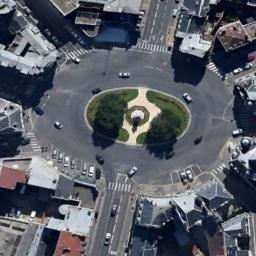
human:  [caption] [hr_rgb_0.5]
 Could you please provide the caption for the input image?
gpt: There are many bifurcation roads with many moving and waiting vehicles, And many neatly arranged tall buildings and some trees around the roundabout .

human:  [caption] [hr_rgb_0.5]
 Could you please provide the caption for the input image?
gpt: The roundabout is next to buildings .

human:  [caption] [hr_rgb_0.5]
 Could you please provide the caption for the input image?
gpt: The roundabout with some exits and entrances is in the commercial area and some trees are in the middle of the roundabout .

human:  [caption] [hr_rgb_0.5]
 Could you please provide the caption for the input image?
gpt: There are many buildings of different shapes and sizes around the roundabout .

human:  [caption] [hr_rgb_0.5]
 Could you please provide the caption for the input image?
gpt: There are many buildings around the roundabout .